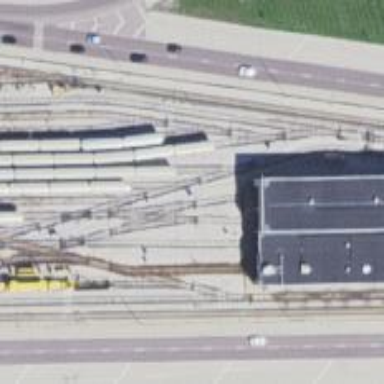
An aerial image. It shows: Electrified rail passing through service yard.